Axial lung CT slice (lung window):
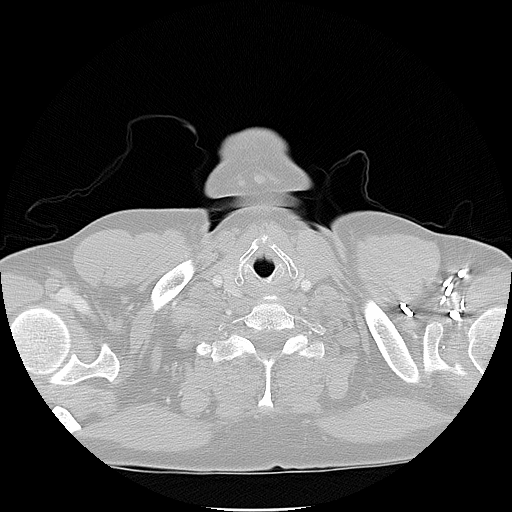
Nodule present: no